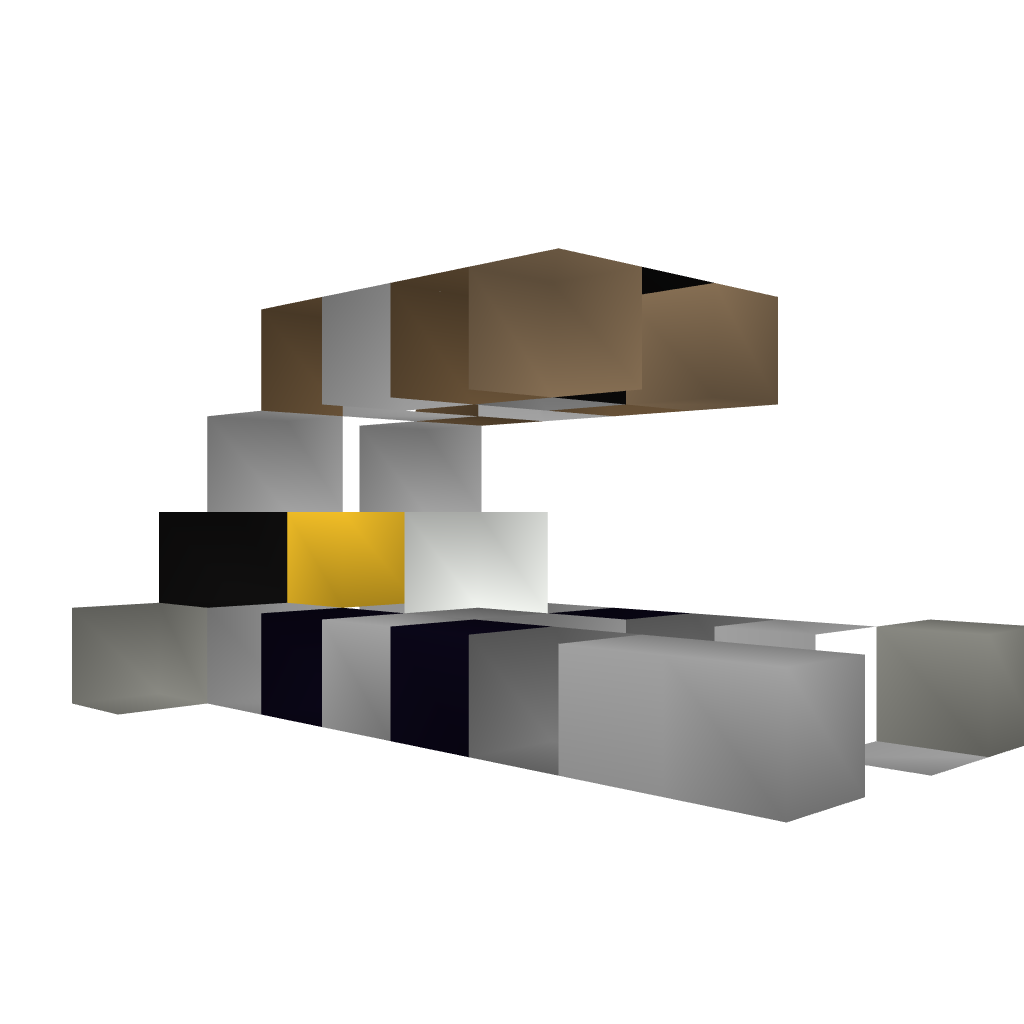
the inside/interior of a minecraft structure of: Forklift